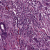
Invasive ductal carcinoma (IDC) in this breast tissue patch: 1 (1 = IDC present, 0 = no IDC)